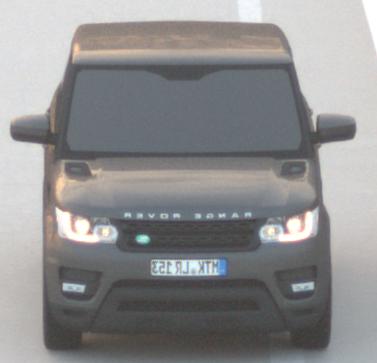
Make: Land Rover
Model: Range Rover Sport 5.0 V8 SC
Detailed model: Range Rover Sport (II)
Model produced from: 2013/09
Model produced until: 2015/07
Doors: 5
Color: gray
Road condition: dry road
Daytime: dawn
Contrast: low contrast